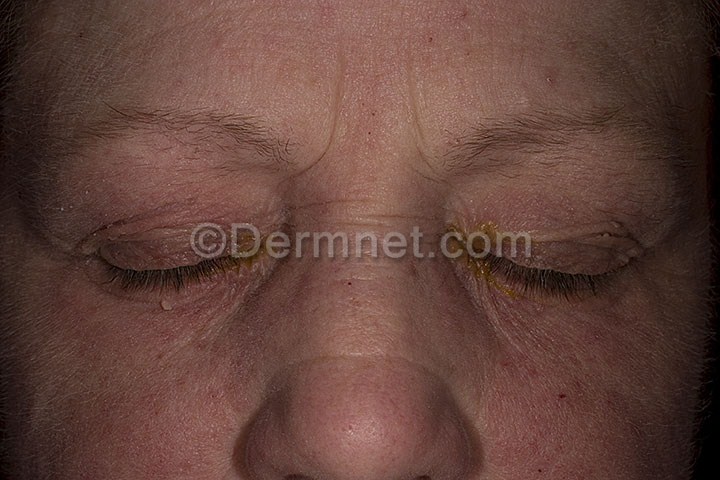
Disease: Poison Ivy Photos and other Contact Dermatitis